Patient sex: M
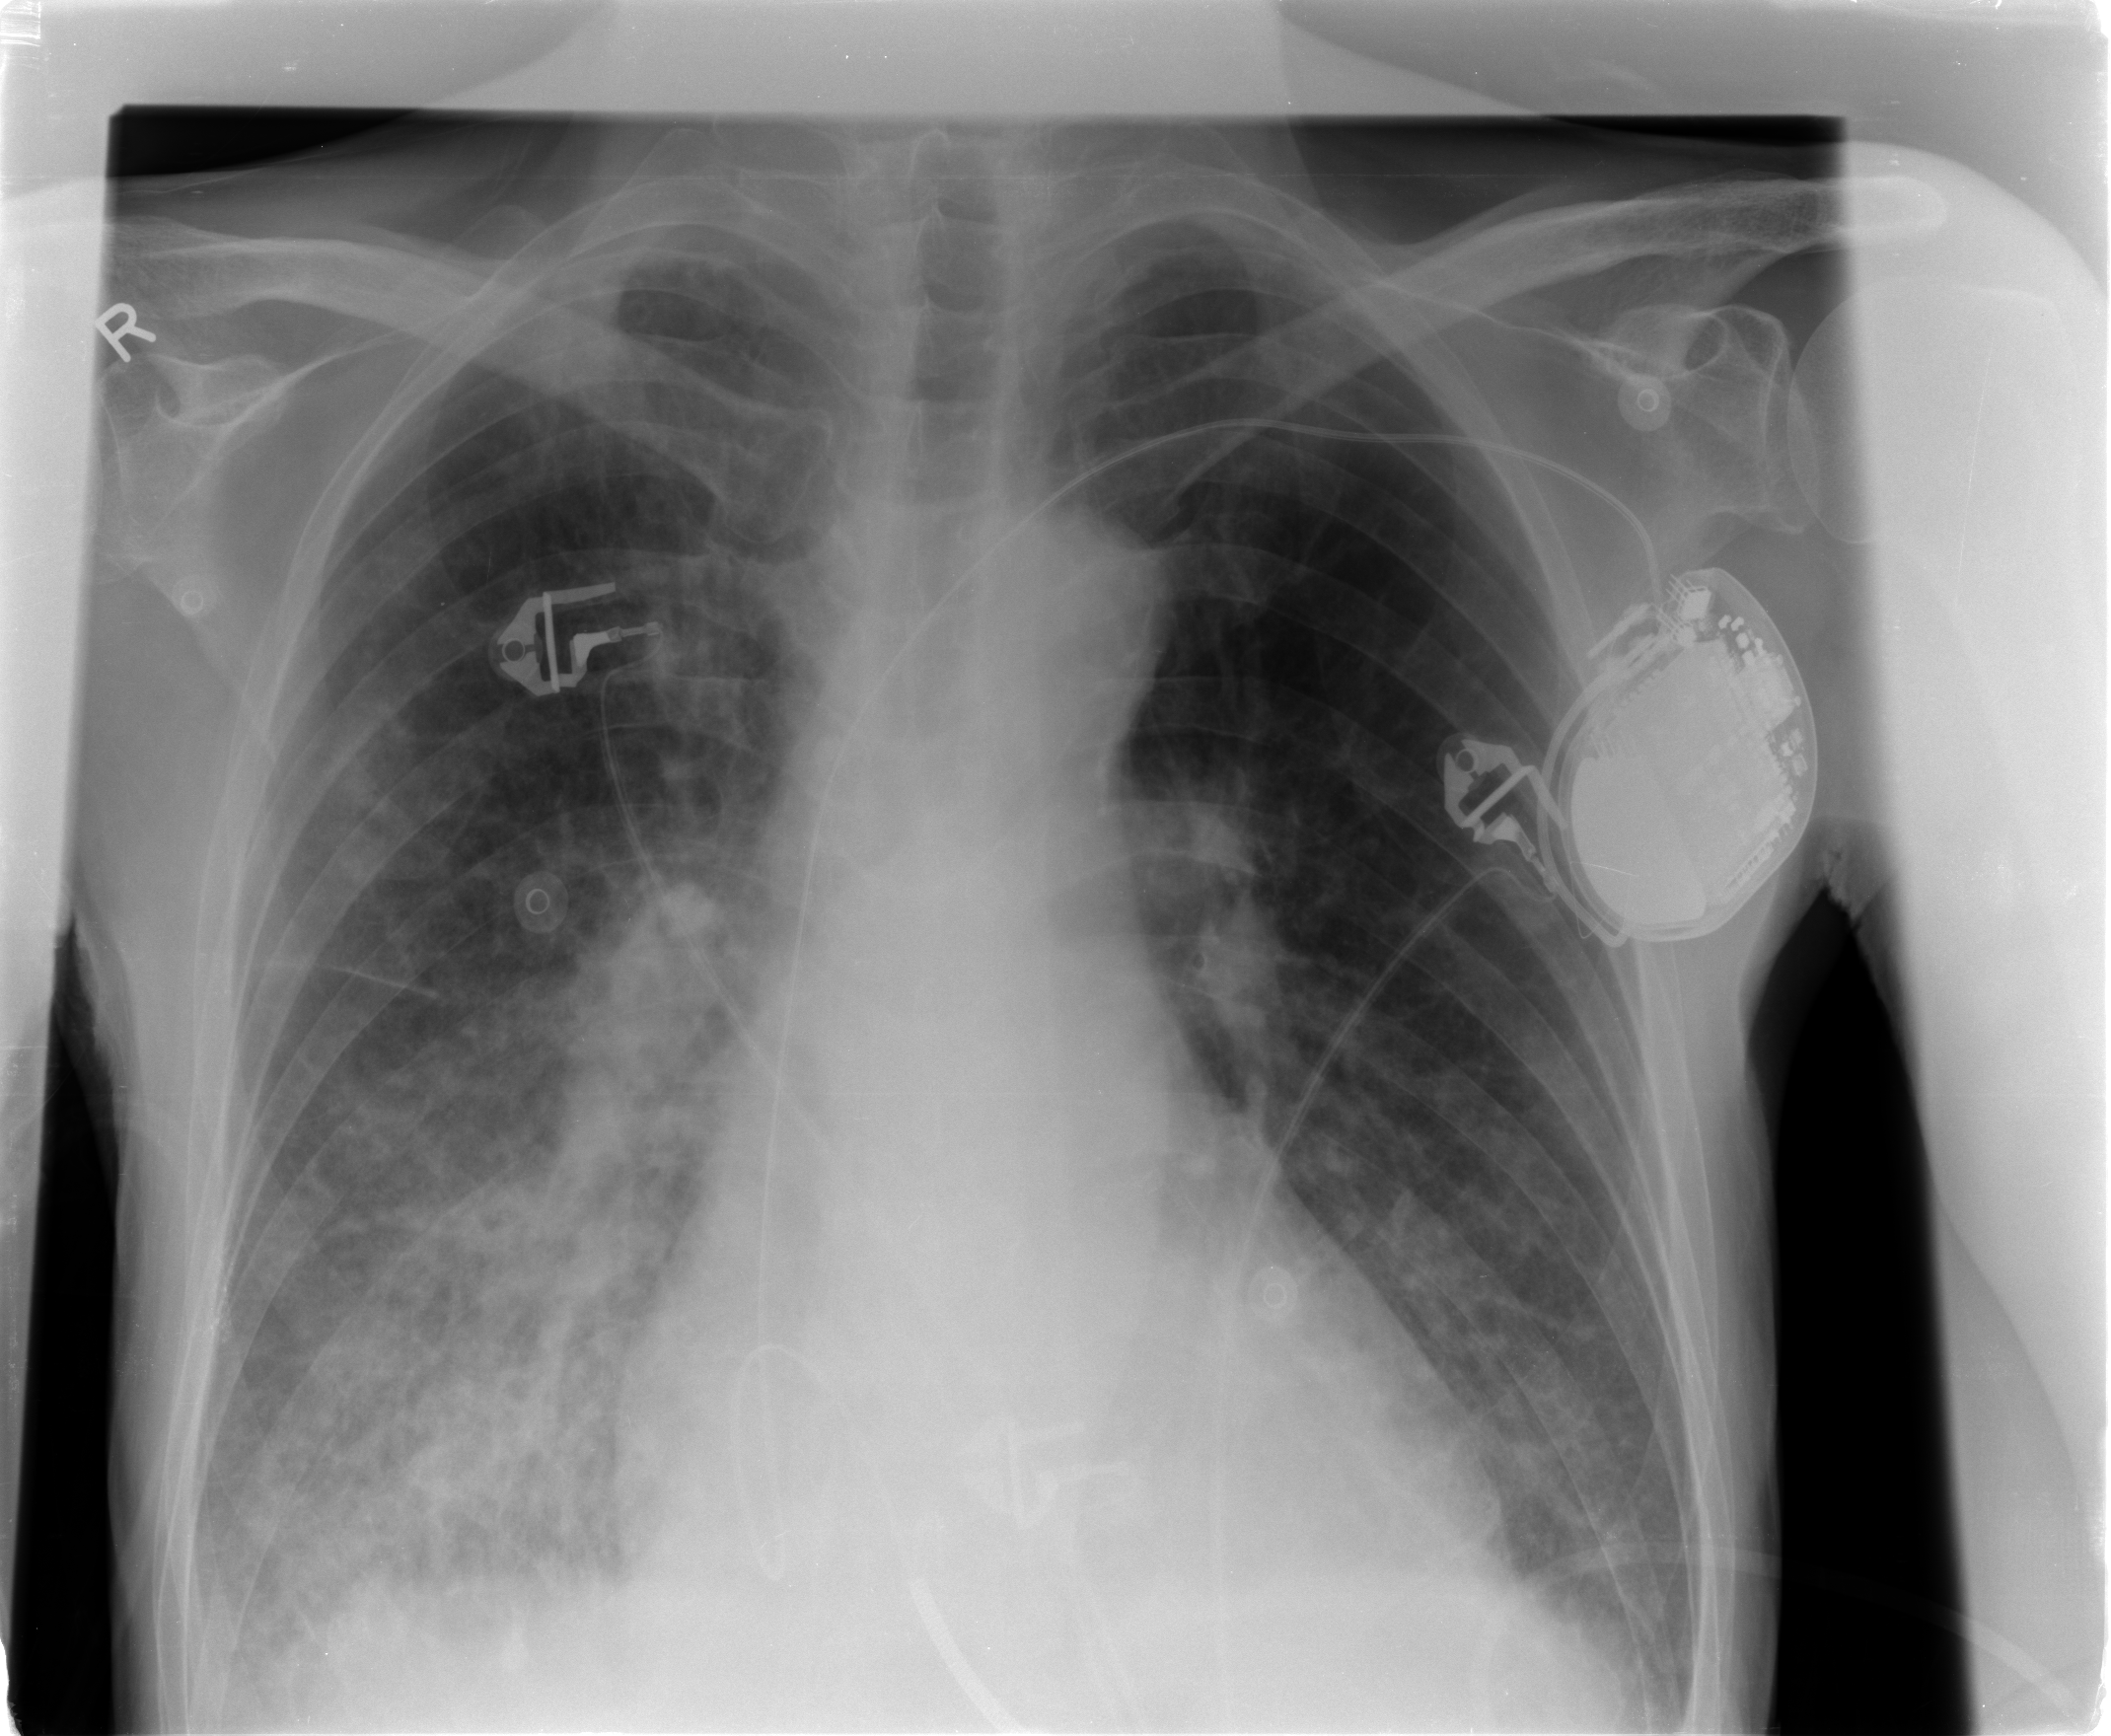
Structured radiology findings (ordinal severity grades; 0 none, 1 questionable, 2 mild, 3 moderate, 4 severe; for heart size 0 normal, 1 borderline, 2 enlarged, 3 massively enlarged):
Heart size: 1
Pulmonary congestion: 2
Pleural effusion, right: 2
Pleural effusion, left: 2
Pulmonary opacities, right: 3
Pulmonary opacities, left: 2
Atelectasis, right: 3
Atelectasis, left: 2